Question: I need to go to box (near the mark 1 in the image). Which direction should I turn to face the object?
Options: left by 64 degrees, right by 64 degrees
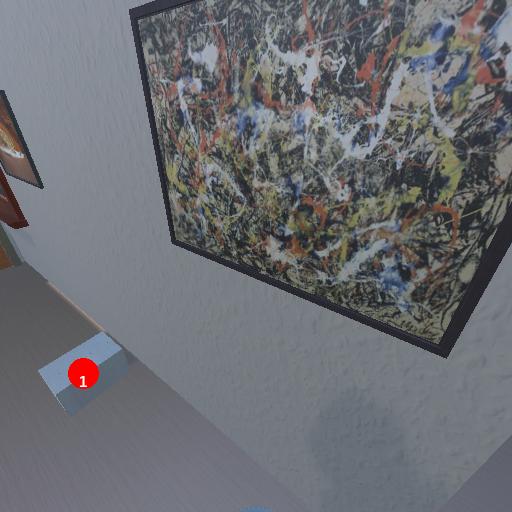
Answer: left by 64 degrees